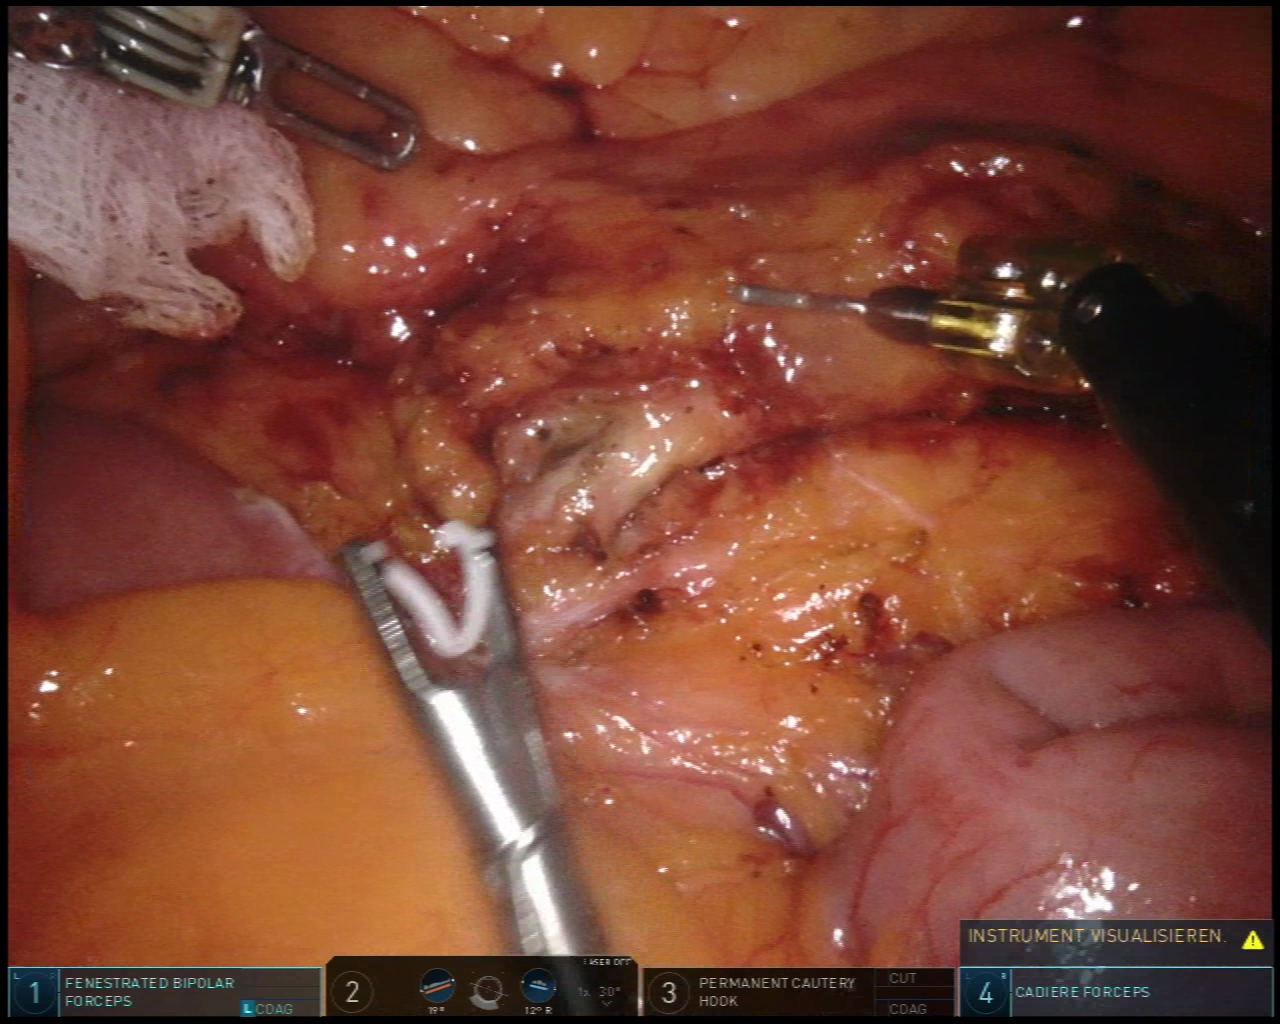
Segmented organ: inferior_mesenteric_artery
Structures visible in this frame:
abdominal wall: no
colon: no
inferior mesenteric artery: yes
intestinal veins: no
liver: no
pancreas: no
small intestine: yes
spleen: no
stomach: no
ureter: no
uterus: no
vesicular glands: no